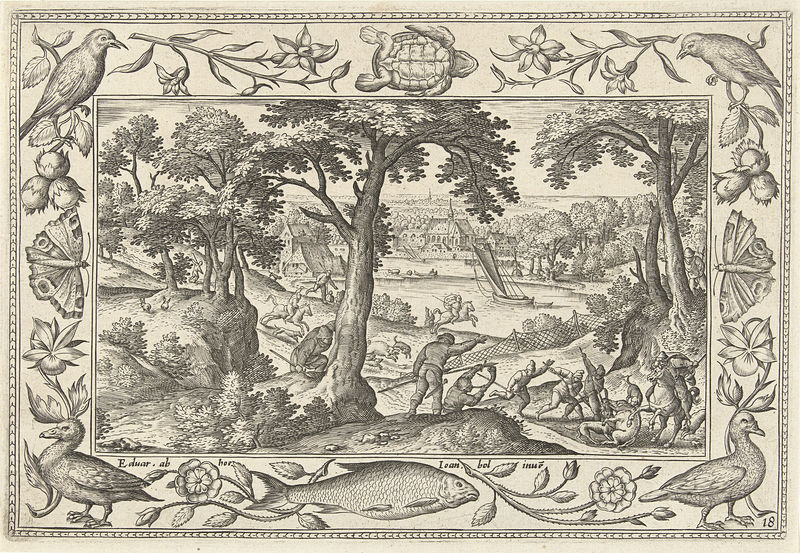
Titel: Zwijnenjacht
Künstler: Adriaen Collaert
Standort: Amsterdam
Institution: Rijksmuseum
Schlagwörter: baum, mann, vogel, wasser, bäume, landschaft, szene, vögel, kirche, wald, boot, pferd, reiter, schiff, ente, wandteppich, druck, stich, seite, schmetterling, jagd, fisch, fasan, schildkröte, netz, haselnuss, manner